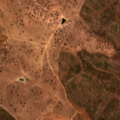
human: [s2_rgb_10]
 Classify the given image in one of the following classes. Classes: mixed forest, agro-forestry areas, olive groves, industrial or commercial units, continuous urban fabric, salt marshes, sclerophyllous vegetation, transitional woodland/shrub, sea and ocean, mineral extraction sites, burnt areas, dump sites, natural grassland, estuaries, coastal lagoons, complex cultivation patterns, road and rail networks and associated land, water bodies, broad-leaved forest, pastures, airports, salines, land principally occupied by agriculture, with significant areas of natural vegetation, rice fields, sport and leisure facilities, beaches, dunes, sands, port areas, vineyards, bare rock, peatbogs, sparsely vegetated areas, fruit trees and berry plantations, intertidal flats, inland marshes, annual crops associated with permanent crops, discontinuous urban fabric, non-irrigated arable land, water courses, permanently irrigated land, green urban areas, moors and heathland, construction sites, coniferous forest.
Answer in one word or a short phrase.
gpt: agro-forestry areas, broad-leaved forest, transitional woodland/shrub